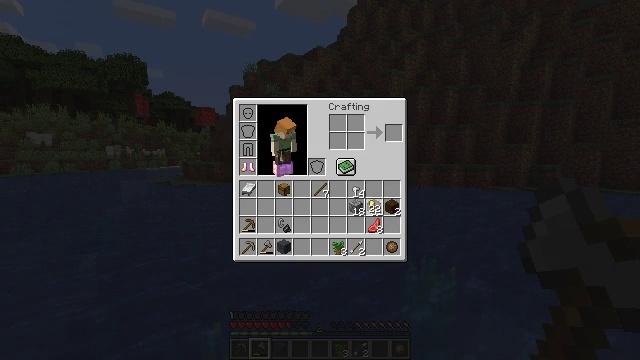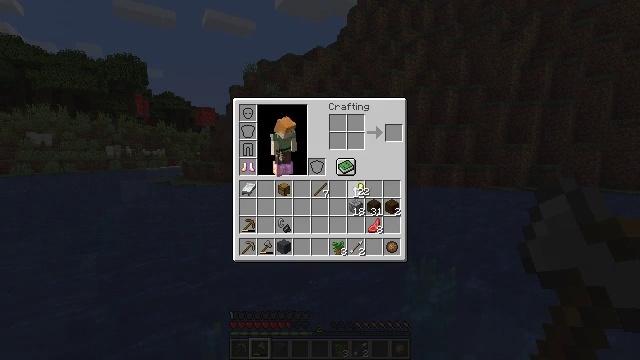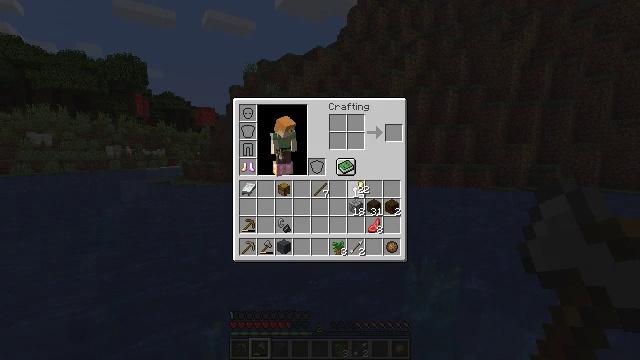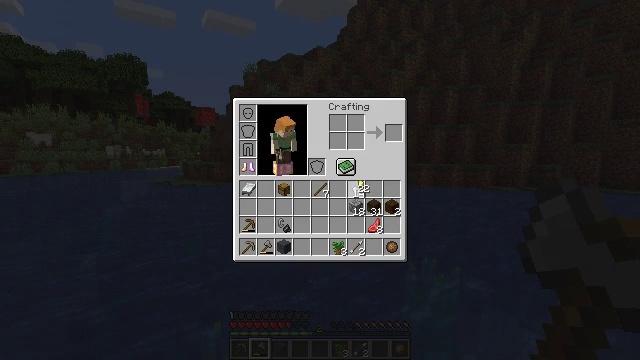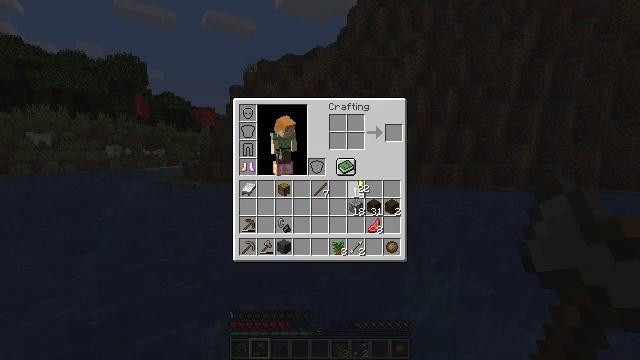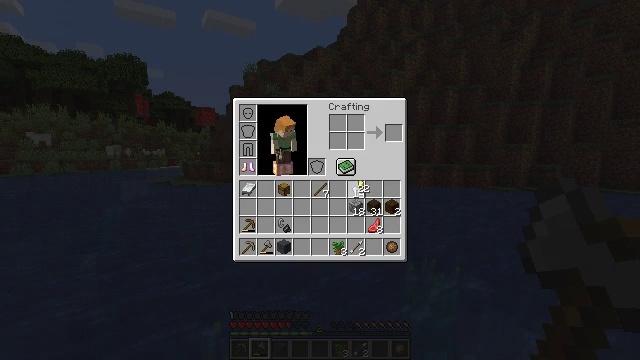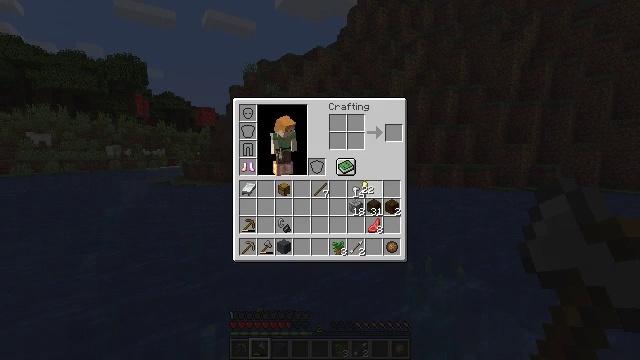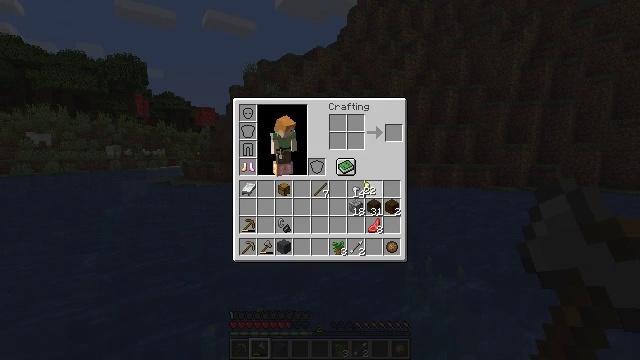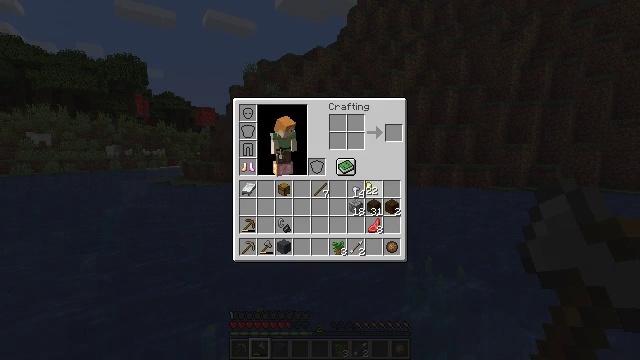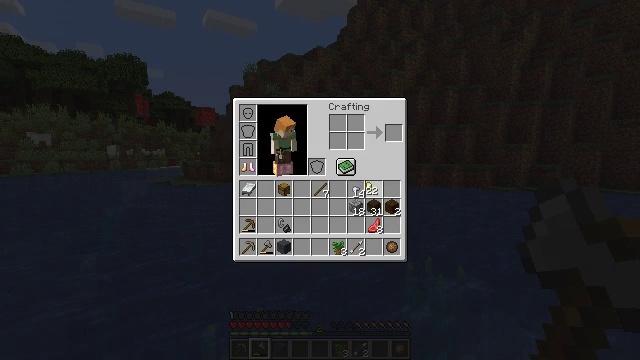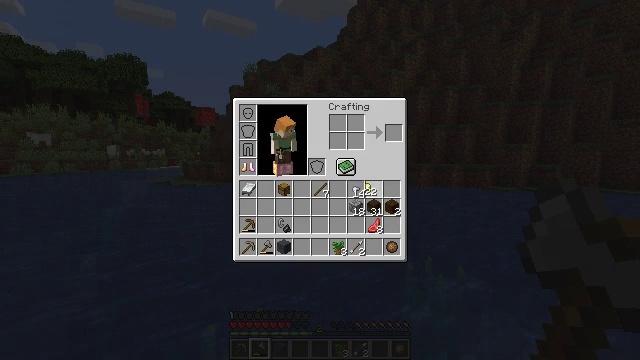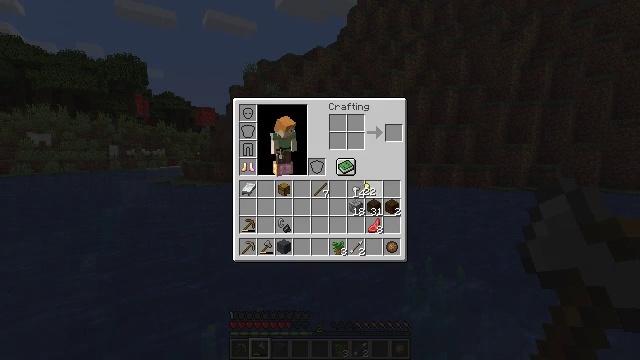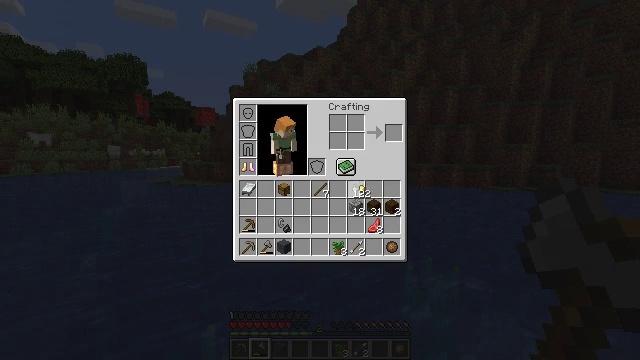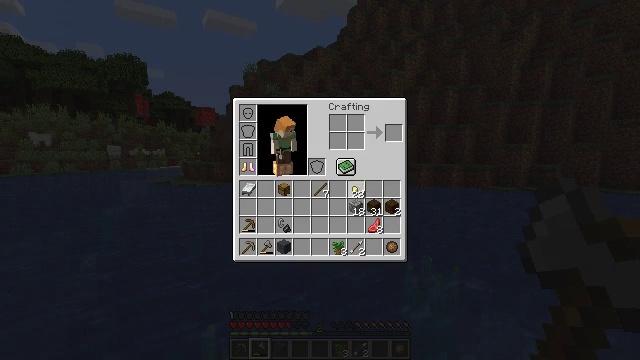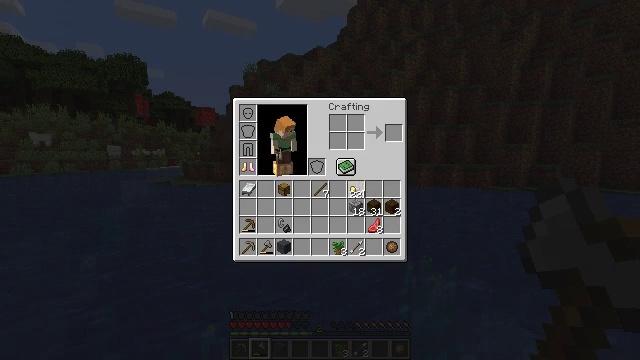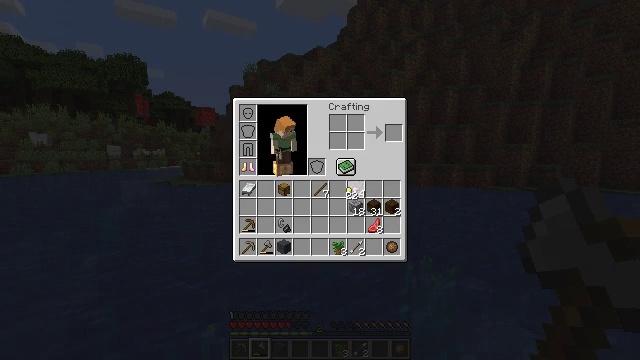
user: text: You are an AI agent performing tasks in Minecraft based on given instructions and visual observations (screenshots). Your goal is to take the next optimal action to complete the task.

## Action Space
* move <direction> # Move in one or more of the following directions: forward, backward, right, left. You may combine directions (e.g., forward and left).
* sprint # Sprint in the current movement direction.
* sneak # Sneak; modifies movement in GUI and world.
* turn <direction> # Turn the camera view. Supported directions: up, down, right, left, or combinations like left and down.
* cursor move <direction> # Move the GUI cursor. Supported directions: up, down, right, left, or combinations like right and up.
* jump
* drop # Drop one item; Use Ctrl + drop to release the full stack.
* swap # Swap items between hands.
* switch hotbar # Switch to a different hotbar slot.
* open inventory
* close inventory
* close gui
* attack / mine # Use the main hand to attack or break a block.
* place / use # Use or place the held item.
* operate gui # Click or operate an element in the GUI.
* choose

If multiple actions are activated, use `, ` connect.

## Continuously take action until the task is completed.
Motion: motion action
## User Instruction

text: Remove a dark oak sapling from the inventory.
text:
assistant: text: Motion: cursor move left and up
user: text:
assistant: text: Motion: no_op
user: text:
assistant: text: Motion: no_op
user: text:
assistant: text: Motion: no_op
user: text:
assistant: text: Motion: no_op
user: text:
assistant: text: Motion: no_op
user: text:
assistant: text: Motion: no_op
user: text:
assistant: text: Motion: no_op
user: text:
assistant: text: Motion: no_op
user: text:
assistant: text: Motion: no_op
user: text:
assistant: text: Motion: no_op
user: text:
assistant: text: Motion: no_op
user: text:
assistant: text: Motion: cursor move left
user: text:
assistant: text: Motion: no_op
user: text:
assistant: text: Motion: no_op
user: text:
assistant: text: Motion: no_op
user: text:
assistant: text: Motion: no_op
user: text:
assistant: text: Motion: no_op
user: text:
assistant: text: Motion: operate gui
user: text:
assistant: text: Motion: operate gui
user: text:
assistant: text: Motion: operate gui
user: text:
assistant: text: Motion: no_op
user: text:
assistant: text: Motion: no_op
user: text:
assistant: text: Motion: no_op
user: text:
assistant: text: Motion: no_op
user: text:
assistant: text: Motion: no_op
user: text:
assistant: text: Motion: no_op
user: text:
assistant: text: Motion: operate gui
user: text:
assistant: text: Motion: operate gui
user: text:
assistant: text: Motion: operate gui